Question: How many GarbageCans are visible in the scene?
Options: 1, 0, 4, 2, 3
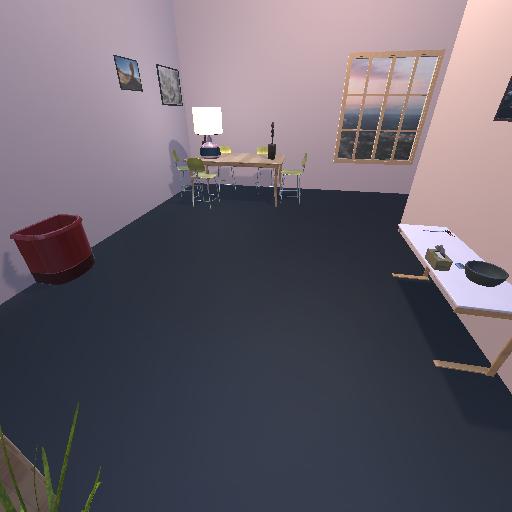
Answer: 1